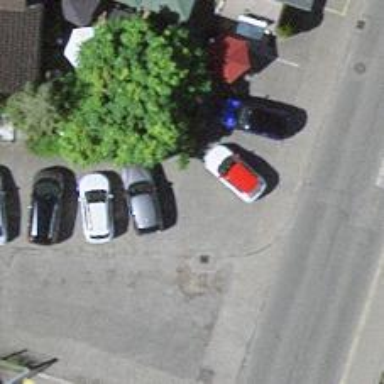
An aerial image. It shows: Parking area with surface.